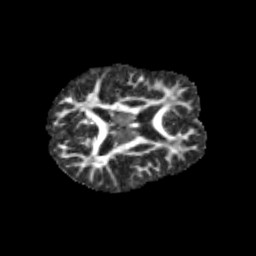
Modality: FA
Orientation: axial
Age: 11
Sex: male
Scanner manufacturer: siemens
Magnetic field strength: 3 T
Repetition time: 3.8 s
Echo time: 0.07 s